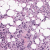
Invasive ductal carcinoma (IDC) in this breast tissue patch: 1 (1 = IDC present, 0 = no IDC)